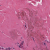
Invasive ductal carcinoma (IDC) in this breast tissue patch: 0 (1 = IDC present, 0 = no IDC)